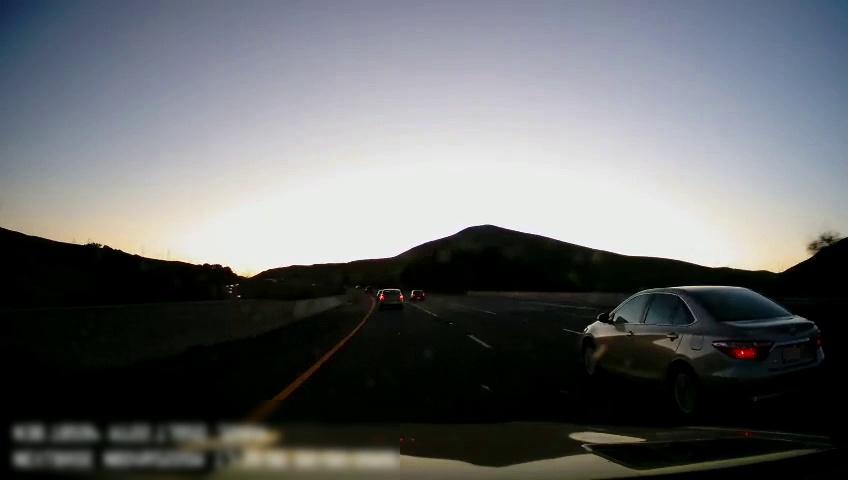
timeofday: Day
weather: Sunny
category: Drivable Space
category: Vehicles | Car
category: Vehicles | Car
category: Vehicles | Car
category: Vehicles | Car
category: Lanes | Alternate Lane
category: Lanes | Current Lane
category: Lanes | Current Lane
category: Lanes | Alternate Lane